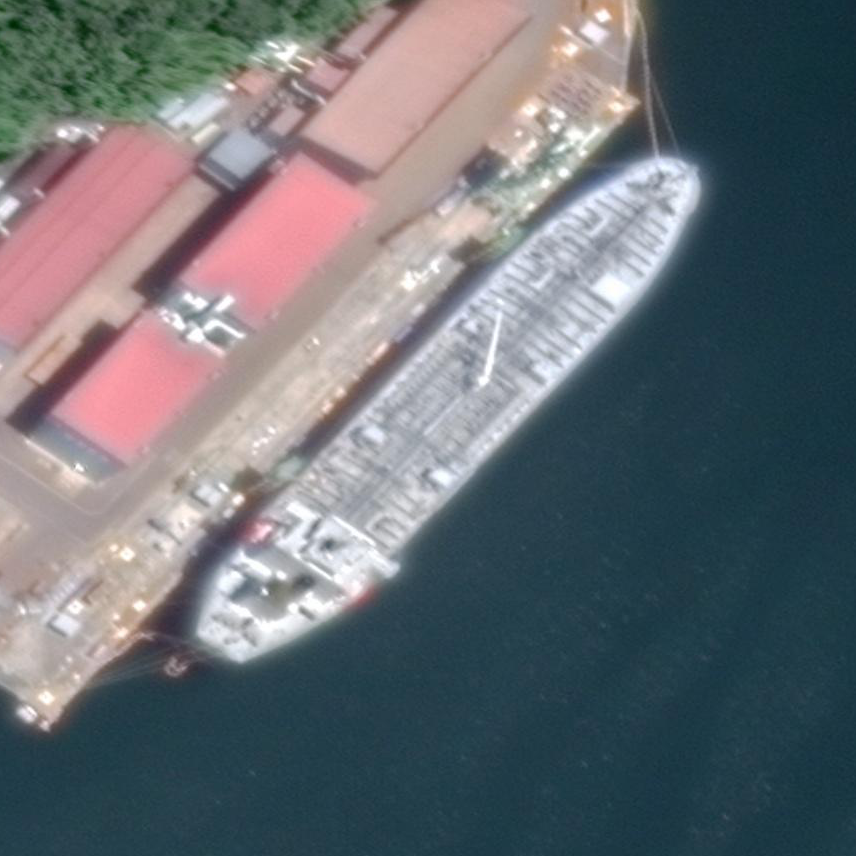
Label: Tank_ship